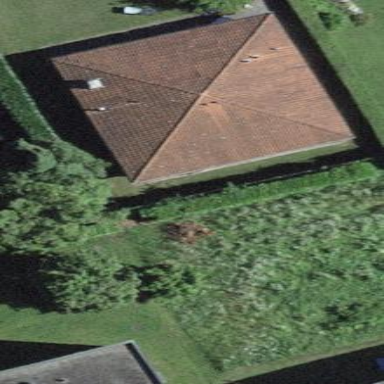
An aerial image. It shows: Simple and straightforward house.